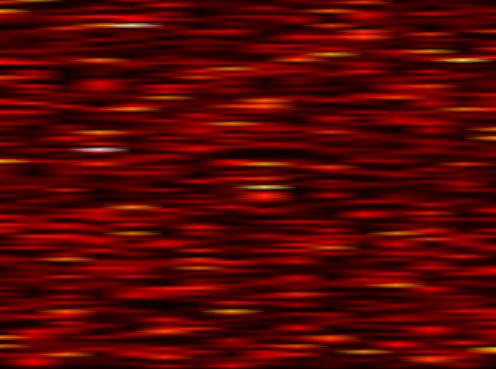
Label: FBMC